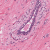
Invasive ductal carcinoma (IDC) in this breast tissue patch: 0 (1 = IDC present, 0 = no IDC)